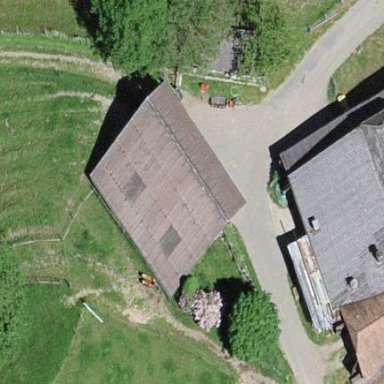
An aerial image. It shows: Barn.